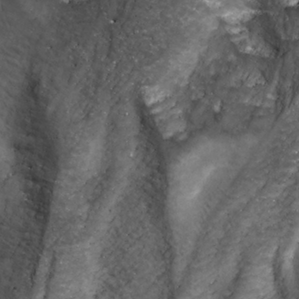
Label: non_frost